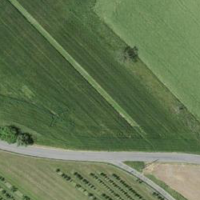
EUNIS habitat code: 52
Species observed at this site:
Hypericum perforatum
Senecio vulgaris